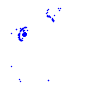
Particle: pion